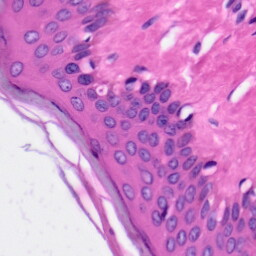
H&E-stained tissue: Skin